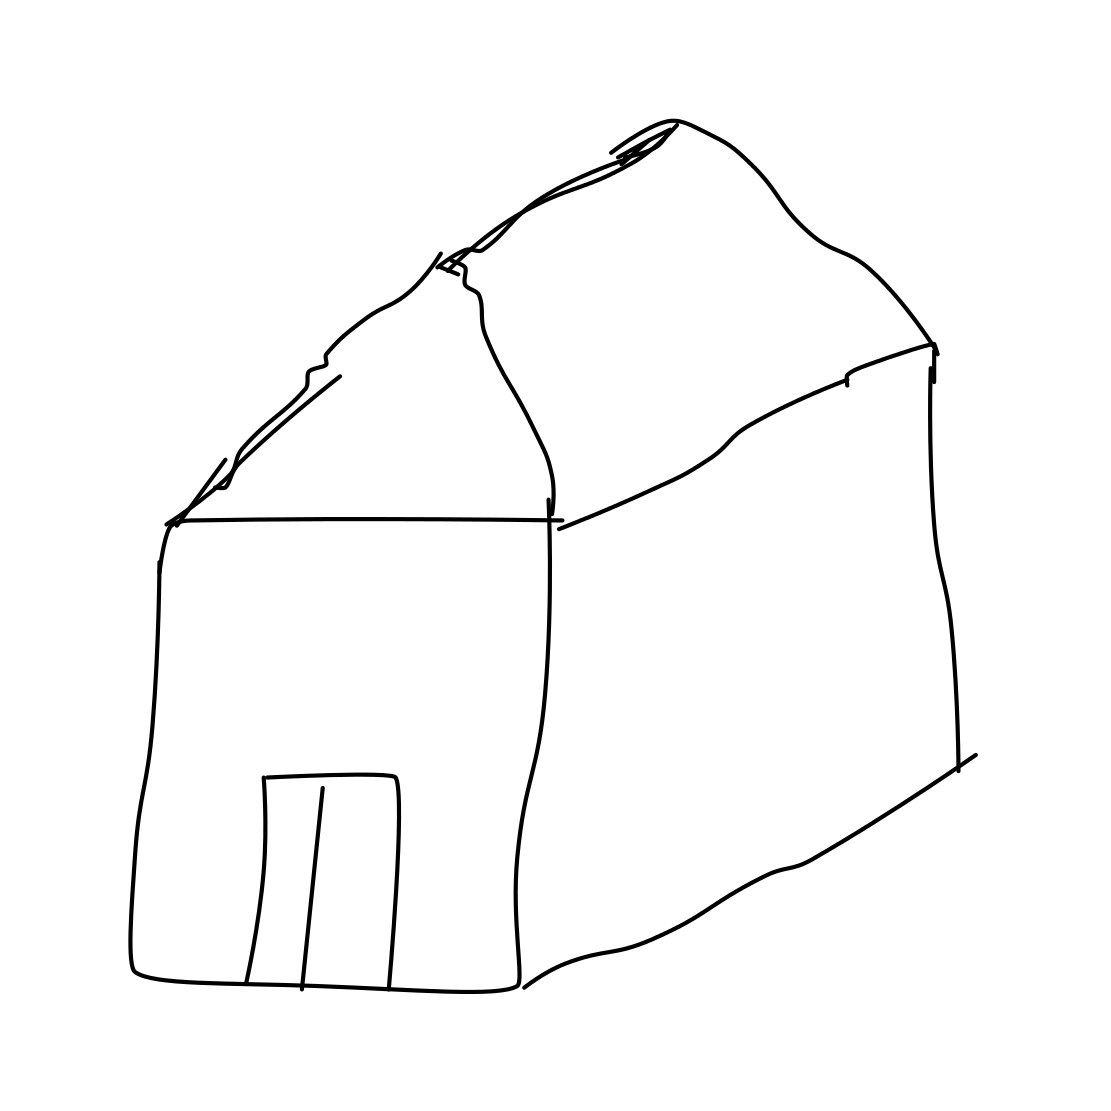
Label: barn